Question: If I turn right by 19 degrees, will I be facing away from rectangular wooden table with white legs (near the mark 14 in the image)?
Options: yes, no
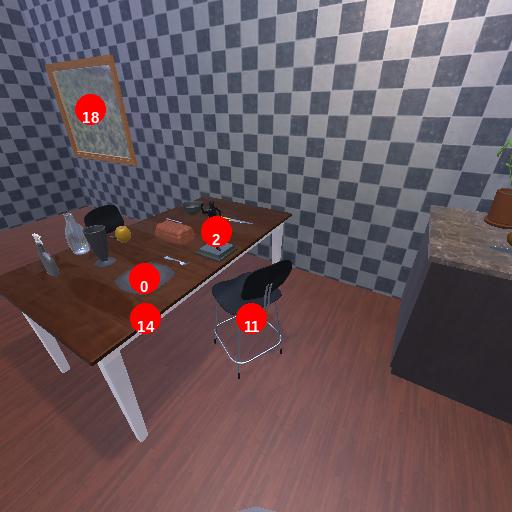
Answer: yes